Question:
So I have named range called Profil. It is on another sheet. The "C" cell on that query is in Profil range. I want to set C parameter to start date (B3) end date (B4) cell, so the date is dynamically changed according to the start date and end date. Is there any possible way to do it?
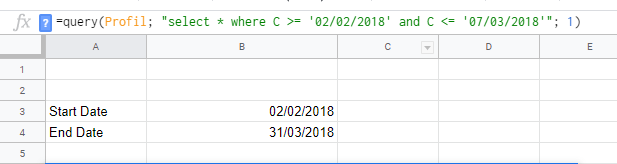
Answer: I believe this should work:
'''
=QUERY(Profil, "SELECT * WHERE C>=DATE'"&TEXT(B3,"yyyy-mm-dd")&"' AND C<=DATE'"&TEXT(B4,"yyyy-mm-dd")&"'",1)
'''
The query needs the date in a specific format (yyyy-mm-dd), this converts whatever is in cell B3 and B4 into that format and checks the less than / greater than formula.
Works for me: